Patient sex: M
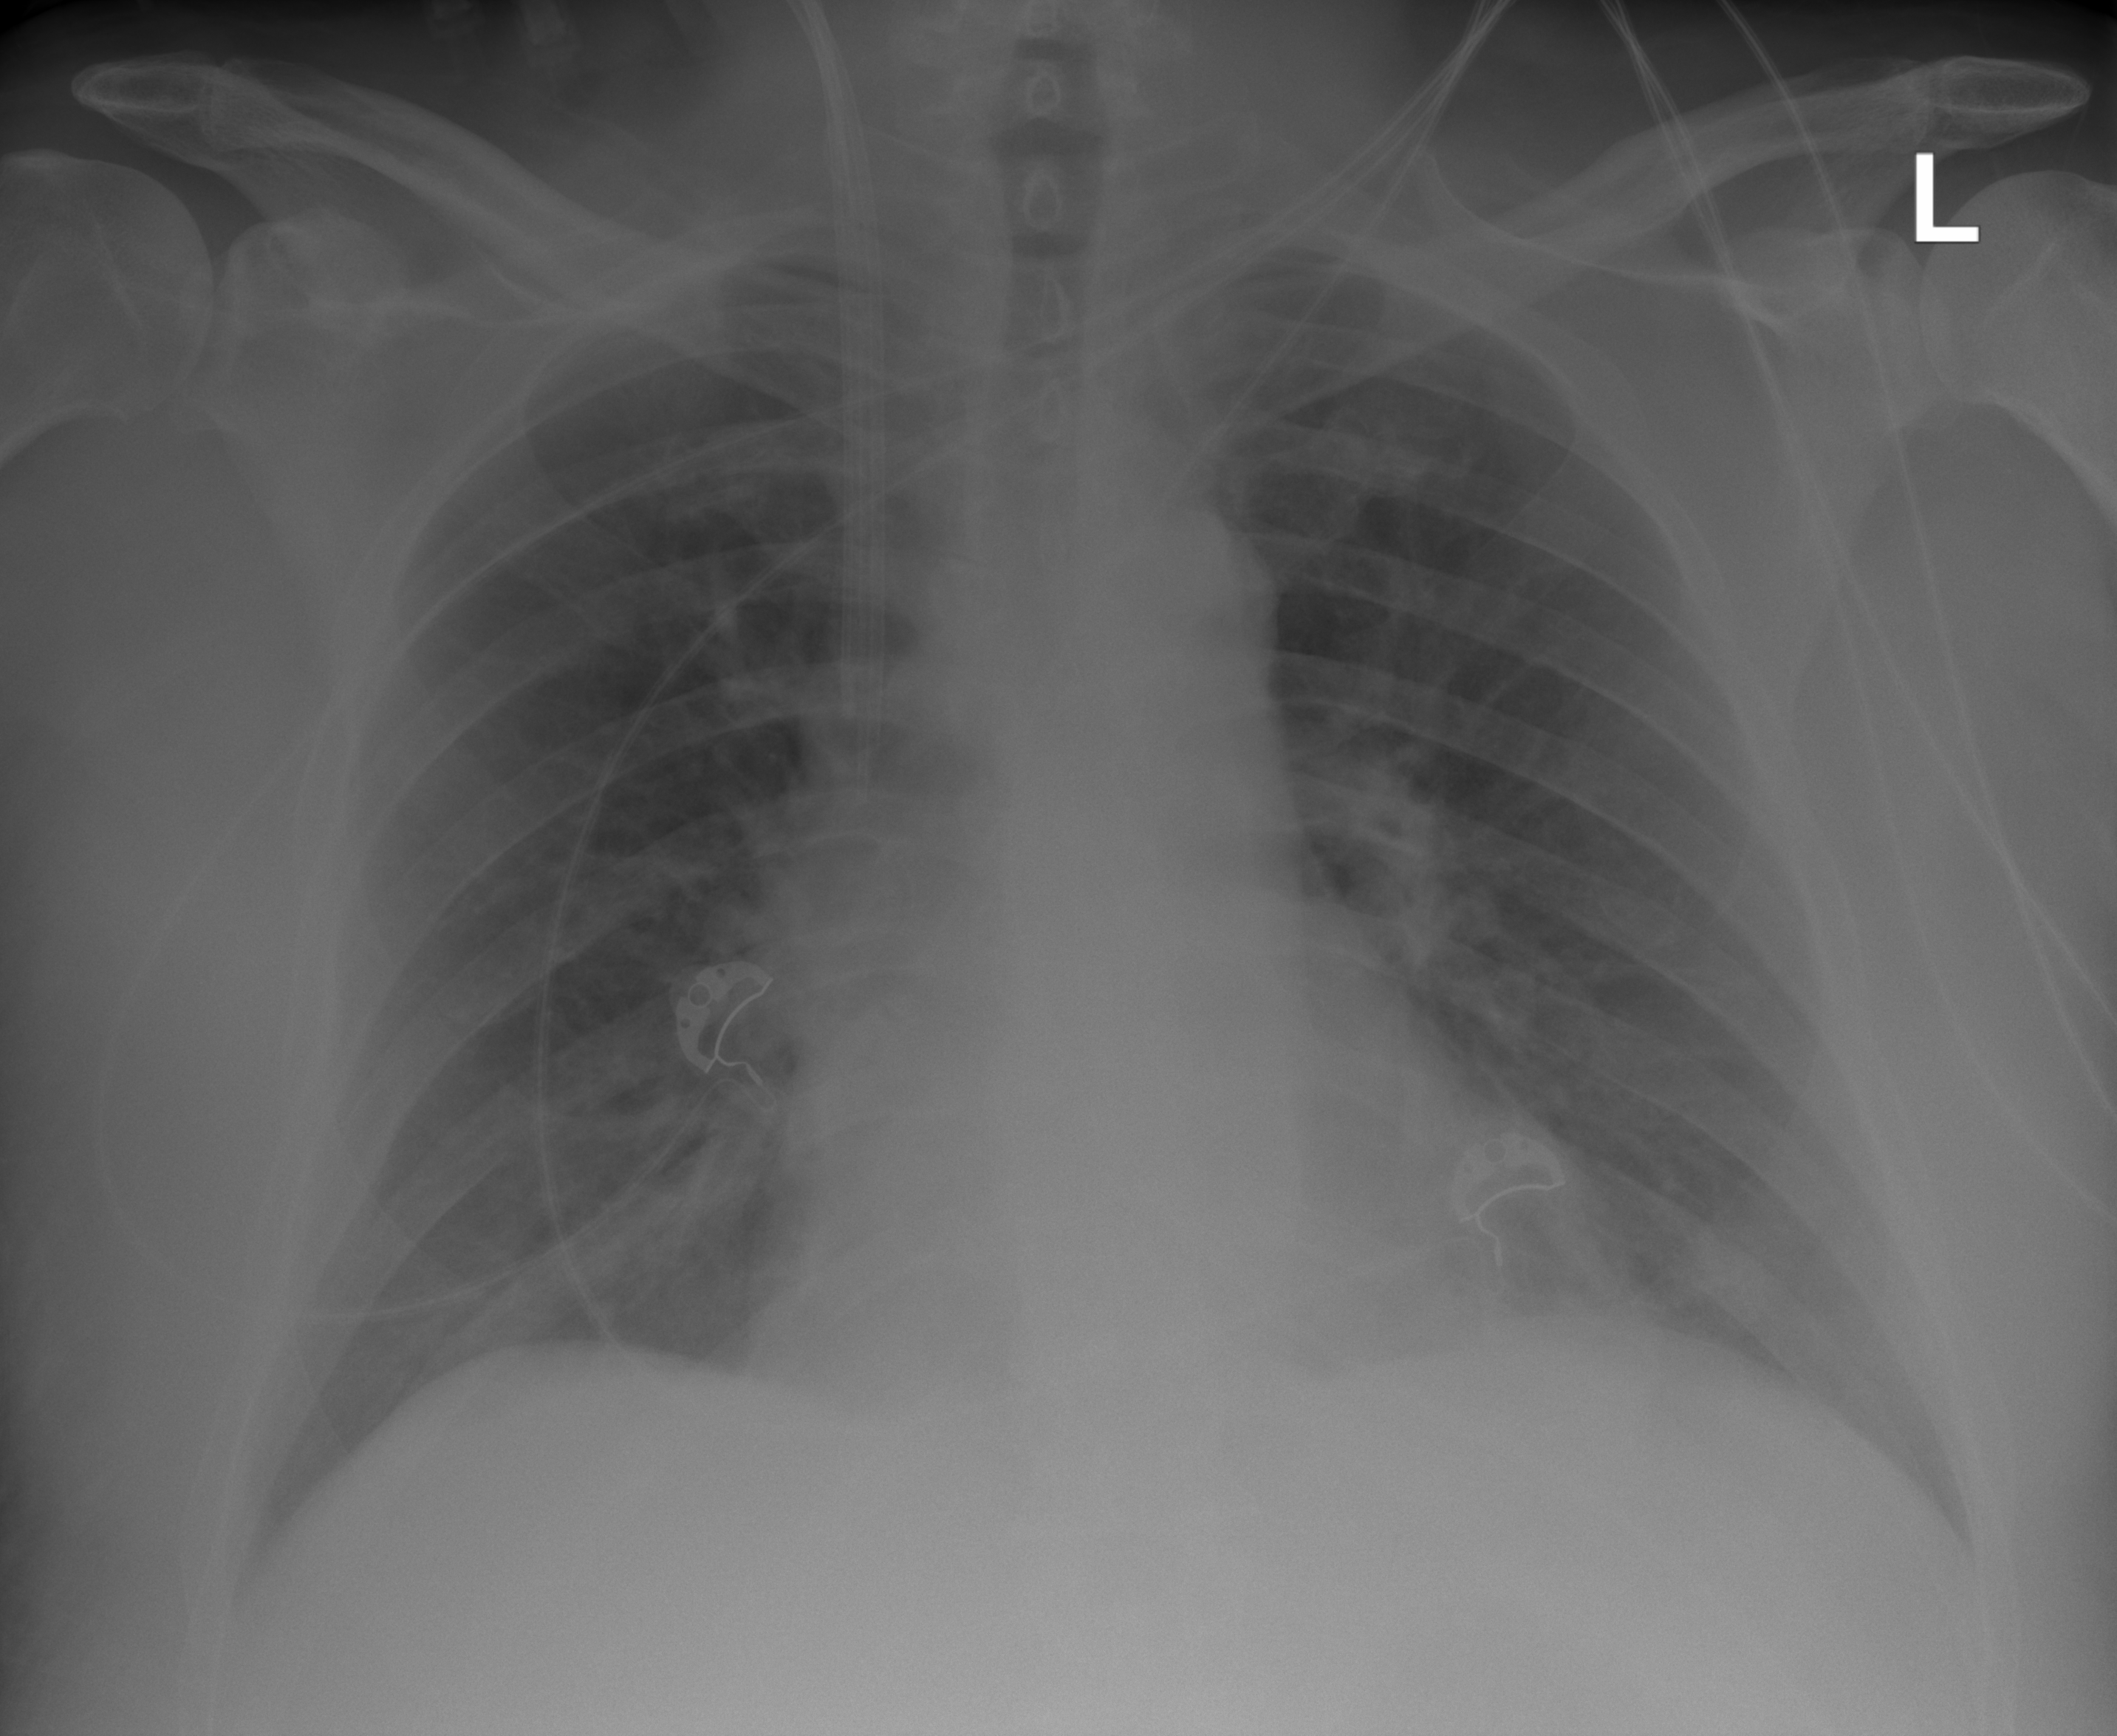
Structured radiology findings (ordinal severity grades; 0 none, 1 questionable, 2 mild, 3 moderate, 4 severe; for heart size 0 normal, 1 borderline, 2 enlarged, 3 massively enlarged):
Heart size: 0
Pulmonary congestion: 0
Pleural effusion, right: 0
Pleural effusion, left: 0
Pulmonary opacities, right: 0
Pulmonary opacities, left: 0
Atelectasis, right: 2
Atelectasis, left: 2